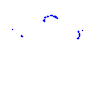
Particle: kaon